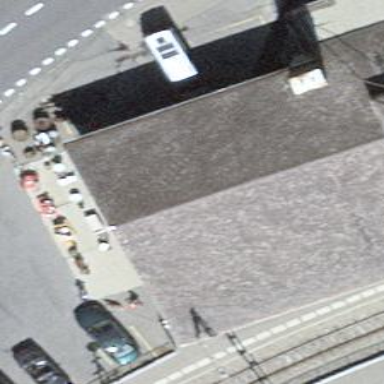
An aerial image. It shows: Furniture shop.